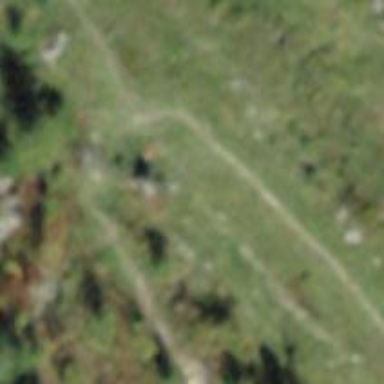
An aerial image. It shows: Grassy path with excellent trail visibility.